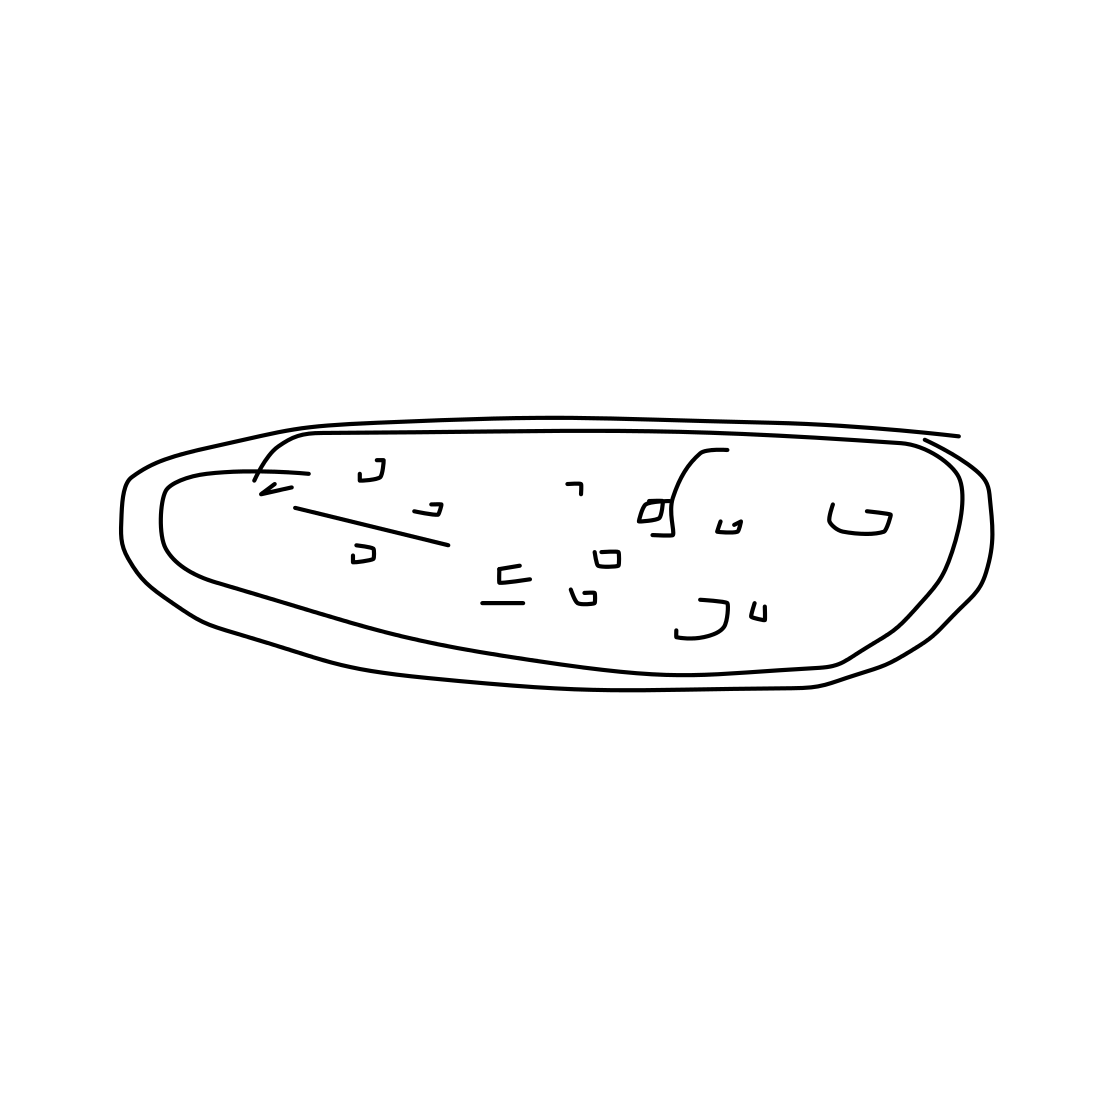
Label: pizza